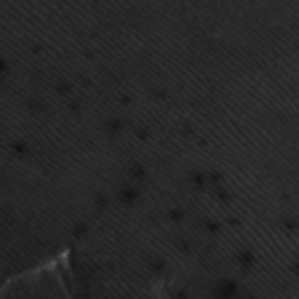
Label: frost